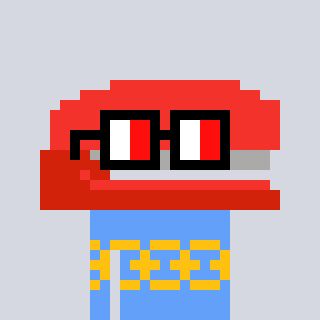
a pixel art character with square glasses with black frames and red eyes, a stapler-shaped head and a blue-colored body on a cool background